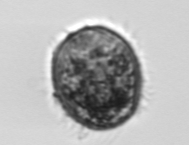
Label: Pleuronema